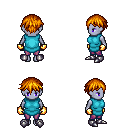
a pixel art fantasy rpg character, female body template, dark elf, purple skin, teal tunic, magenta pants, dark blonde short bangs hairstyle, gold gloves, metal boots, four views (front, back, left, right), 2x2 character sprite sheet, small pixel art, hard edges, no anti-aliasing